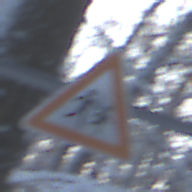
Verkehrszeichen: KinderLinks
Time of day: MorningAfternoon
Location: Outdoor (Nature)
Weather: Clear
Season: Winter
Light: Natural